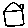
Label: house